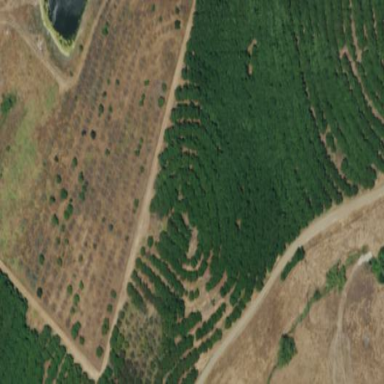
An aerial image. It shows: Orchard.